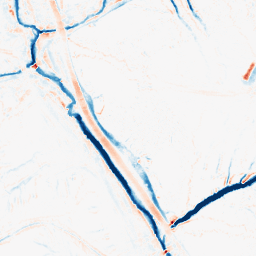
Category: morphological
Decomposition family: tophat_combined
Decomposition parameters: size: 5
Upsampling method: cubic_mitchell
Upsampling parameters: scale: 2
Upsampling scale: 2